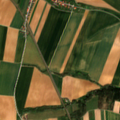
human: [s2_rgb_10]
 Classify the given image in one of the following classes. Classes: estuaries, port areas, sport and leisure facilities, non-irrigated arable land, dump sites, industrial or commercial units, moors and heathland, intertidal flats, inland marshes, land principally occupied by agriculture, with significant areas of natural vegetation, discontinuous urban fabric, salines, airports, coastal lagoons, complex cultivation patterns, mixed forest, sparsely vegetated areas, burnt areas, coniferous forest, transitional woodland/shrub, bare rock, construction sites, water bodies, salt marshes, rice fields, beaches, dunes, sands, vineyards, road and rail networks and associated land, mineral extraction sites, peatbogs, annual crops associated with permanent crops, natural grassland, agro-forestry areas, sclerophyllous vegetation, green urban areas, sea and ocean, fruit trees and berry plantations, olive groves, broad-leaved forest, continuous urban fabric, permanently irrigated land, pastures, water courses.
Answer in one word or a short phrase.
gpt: discontinuous urban fabric, non-irrigated arable land, land principally occupied by agriculture, with significant areas of natural vegetation, mixed forest